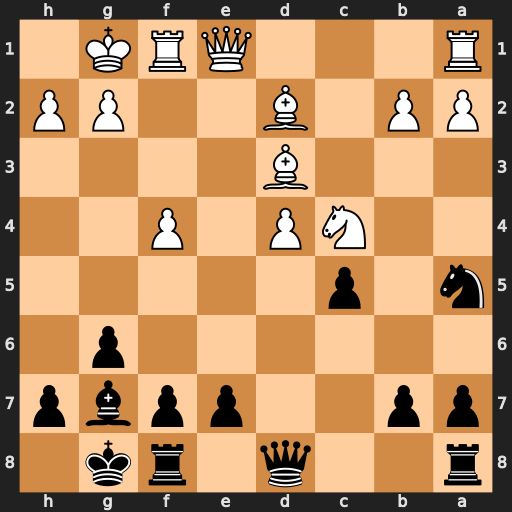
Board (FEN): r2q1rk1/pp2ppbp/6p1/n1p5/2NP1P2/3B4/PP1B2PP/R3QRK1
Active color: b
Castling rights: -
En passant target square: -
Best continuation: Nxc4 Bxc4 Qxd4+ Rf2 Qxc4